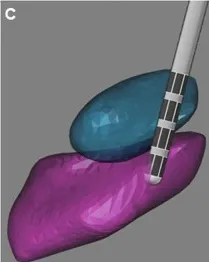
Illustration of the three-dimensional anatomical location of the electrodes (patient 2). (C) Anterolateral view of the left STN and SNr. In (B-D), the STN and SNr were represented in transparency to show the location of the contacts and visualize the "laughter" contact 0 localized within the SNr. LV, lateral ventricle; TH, thalamus; TL, temporal lobe.
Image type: radiology (x_ray)